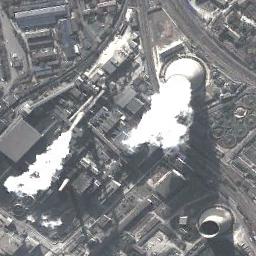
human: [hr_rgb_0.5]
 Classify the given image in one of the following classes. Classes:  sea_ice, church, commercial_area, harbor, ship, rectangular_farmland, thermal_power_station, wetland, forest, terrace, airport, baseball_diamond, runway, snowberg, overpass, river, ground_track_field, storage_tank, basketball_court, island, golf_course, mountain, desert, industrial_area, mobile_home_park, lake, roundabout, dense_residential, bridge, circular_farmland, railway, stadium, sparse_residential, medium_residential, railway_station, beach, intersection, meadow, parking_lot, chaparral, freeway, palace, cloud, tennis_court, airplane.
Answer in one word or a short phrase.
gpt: thermal_power_station